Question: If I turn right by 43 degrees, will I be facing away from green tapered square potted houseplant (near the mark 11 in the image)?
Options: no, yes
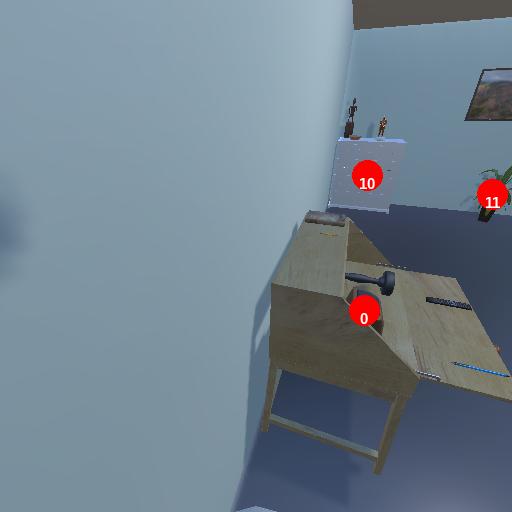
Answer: no